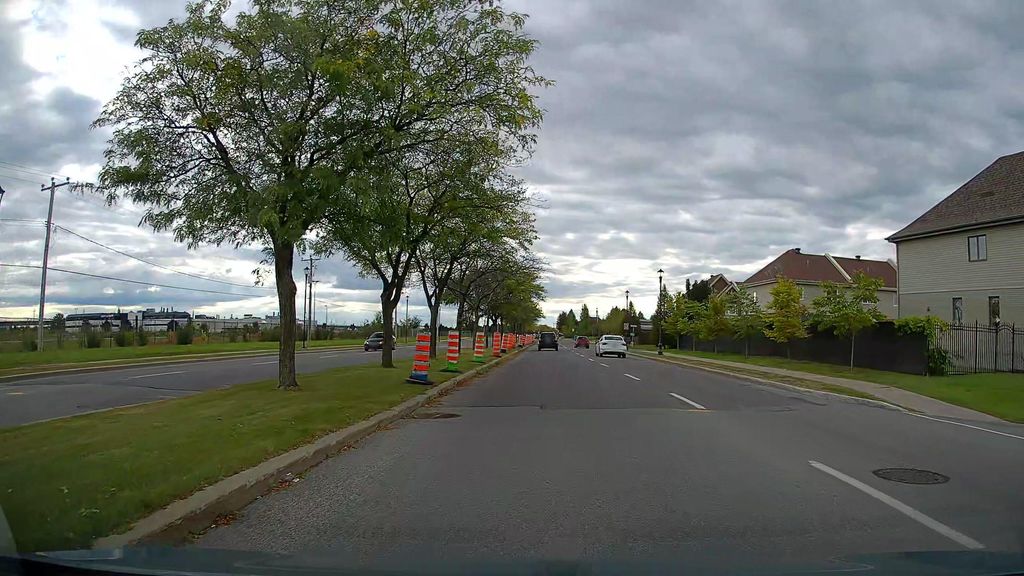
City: montreal